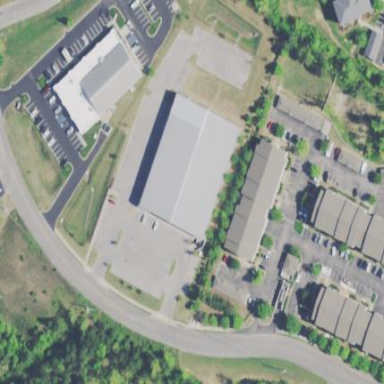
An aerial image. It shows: Building that houses trampoline park.